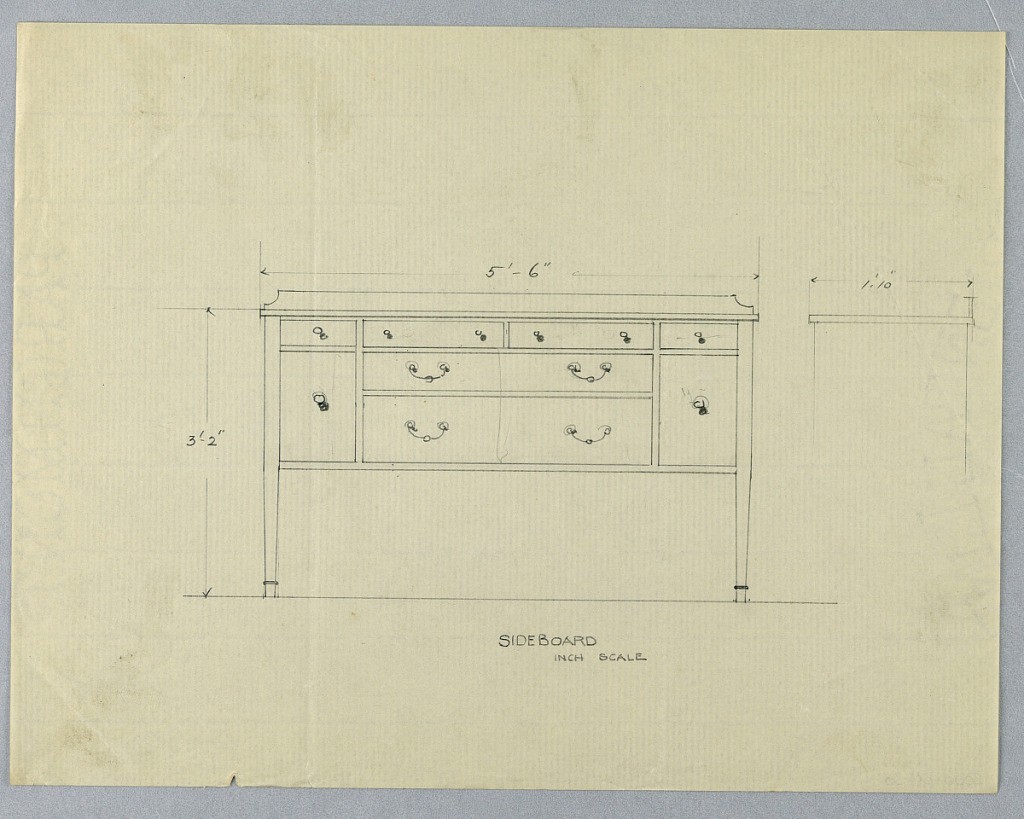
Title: Design for Sideboard with Six Drawers in Plan and Elevation
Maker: A.N. Davenport Co.
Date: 1900–05
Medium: Graphite on thin cream paper
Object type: Drawing
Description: Elevation view: rectangular sideboard with backsplash and 4 straight tapering legs [2 shown]; 2 large horizontal drawers center front, flanked by 2 doors and topped by 4 small conforming drawers extending across entire front.
Side view: rectangular silhouette.